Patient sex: M
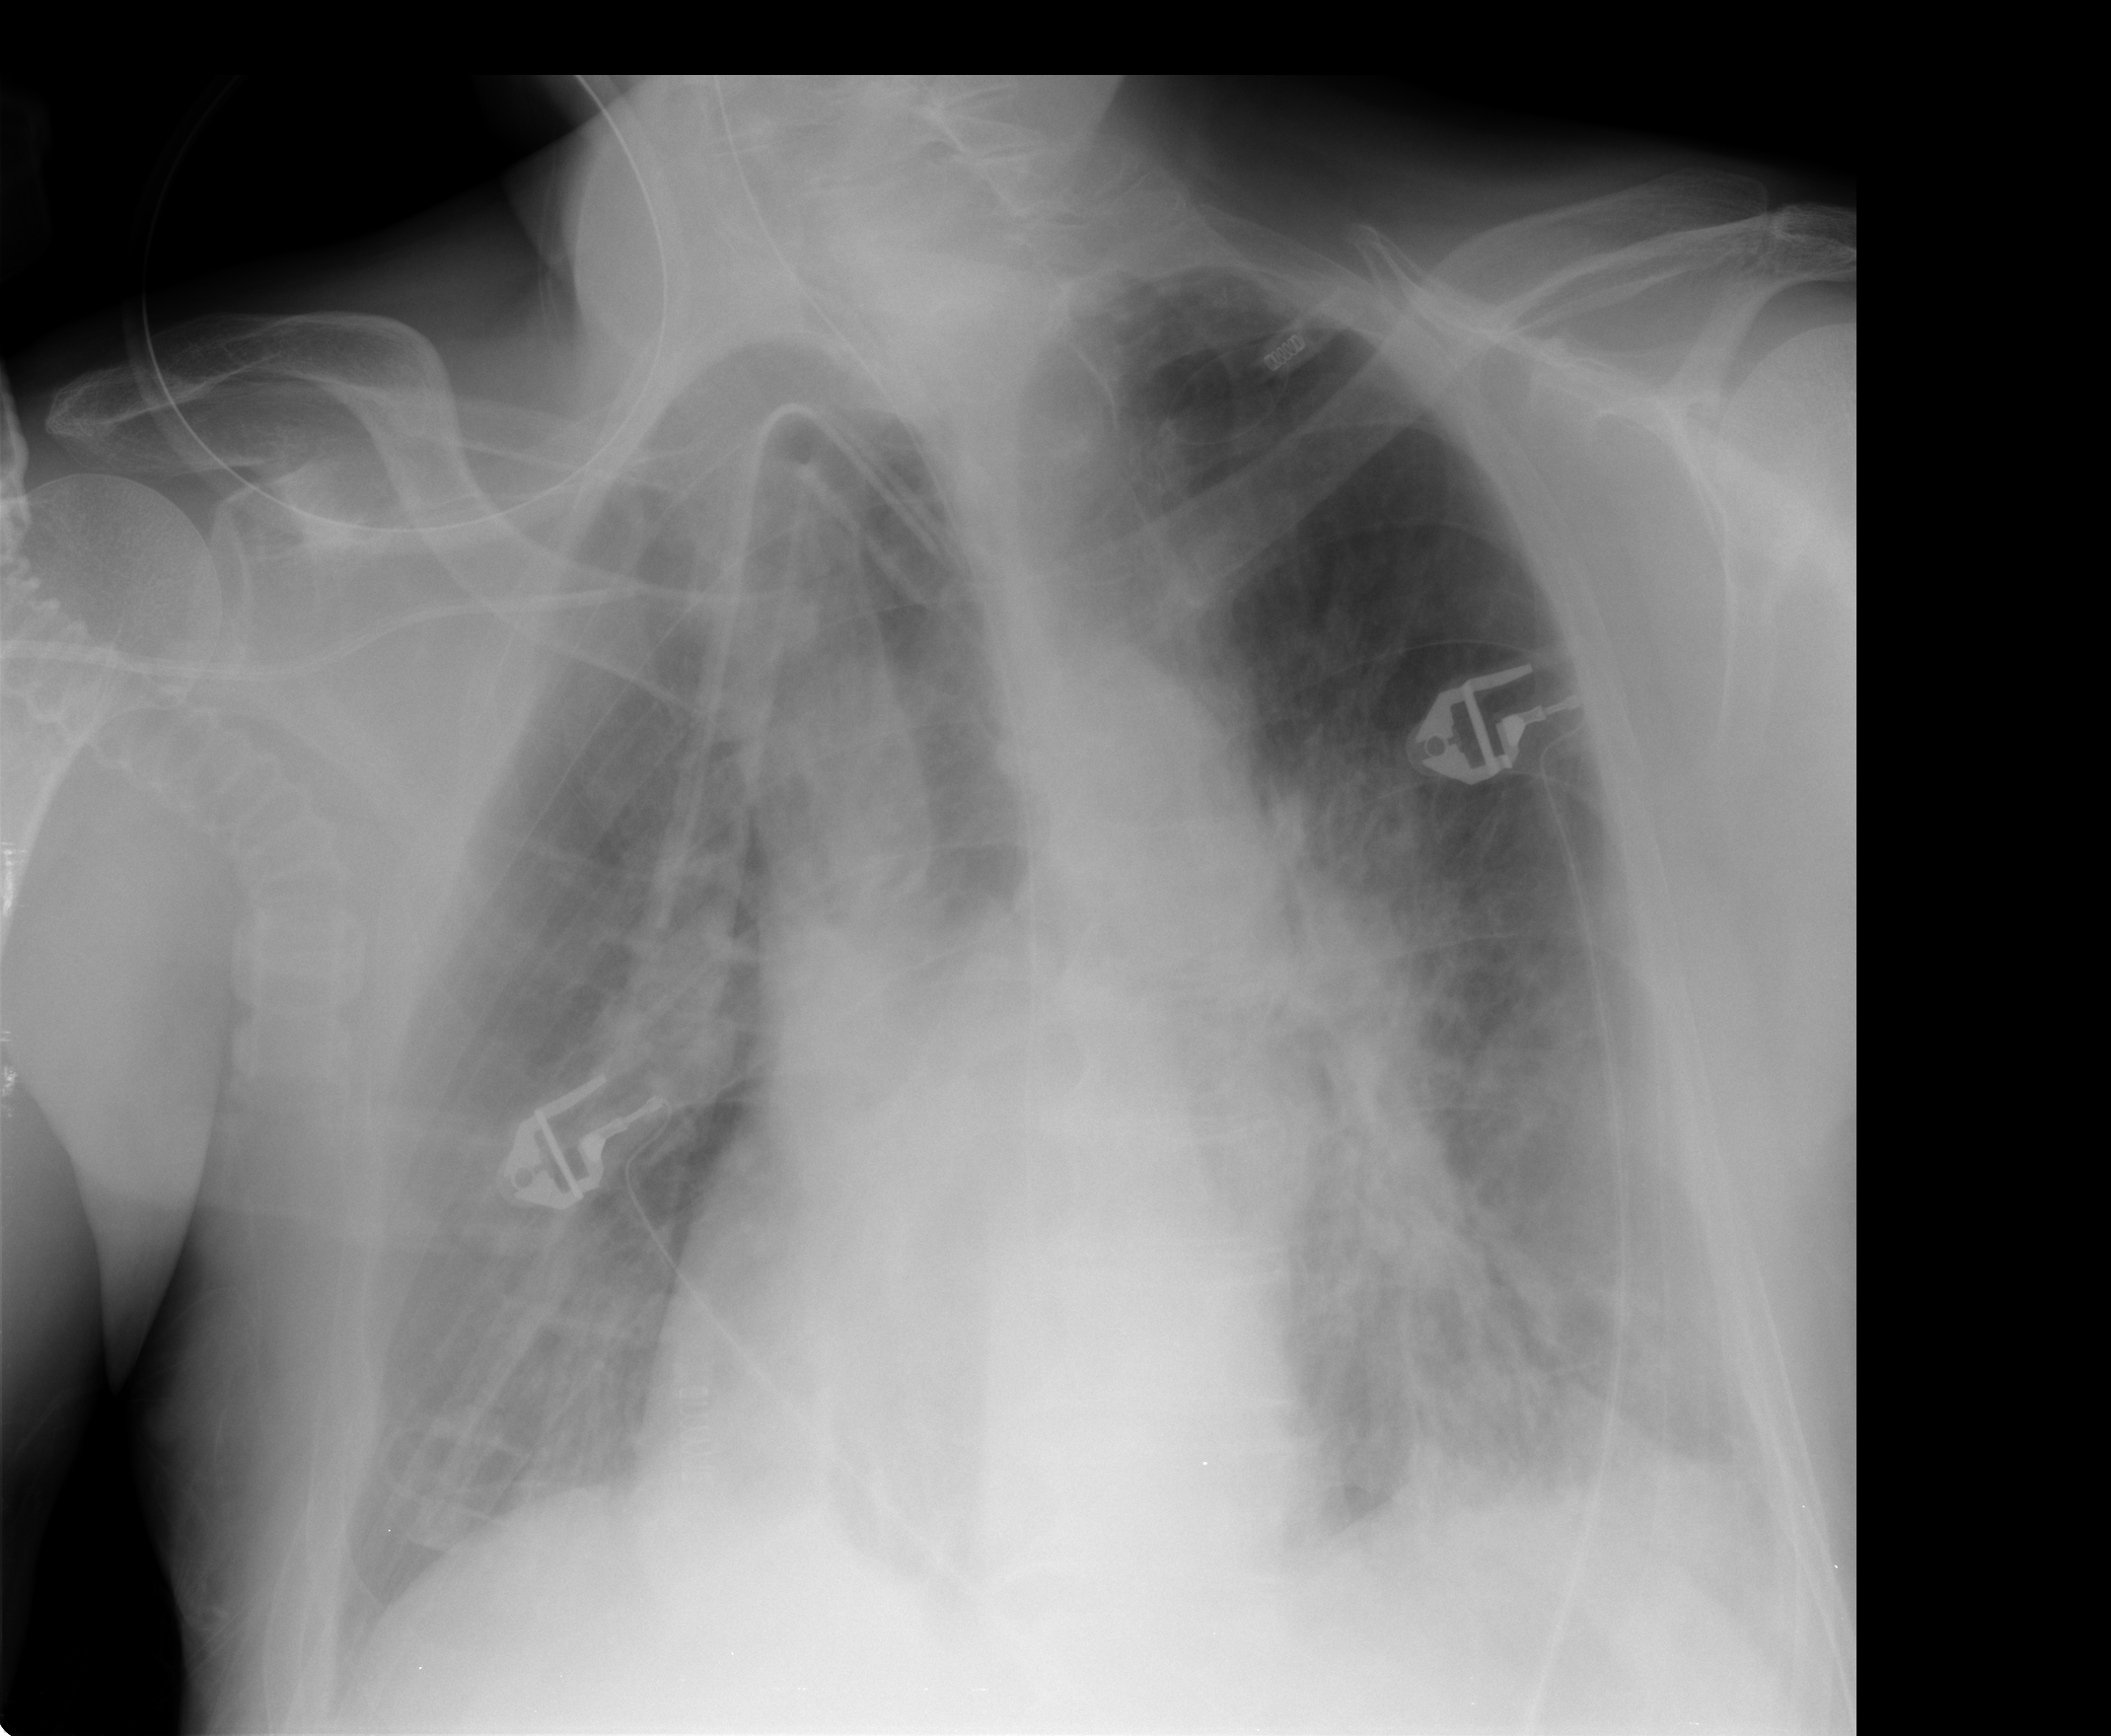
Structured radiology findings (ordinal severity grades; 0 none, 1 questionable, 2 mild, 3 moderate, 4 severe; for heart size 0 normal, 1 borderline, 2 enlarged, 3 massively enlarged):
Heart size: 1
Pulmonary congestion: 2
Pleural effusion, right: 0
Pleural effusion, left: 2
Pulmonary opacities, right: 1
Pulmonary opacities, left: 2
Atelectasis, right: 2
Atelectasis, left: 2